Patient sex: M
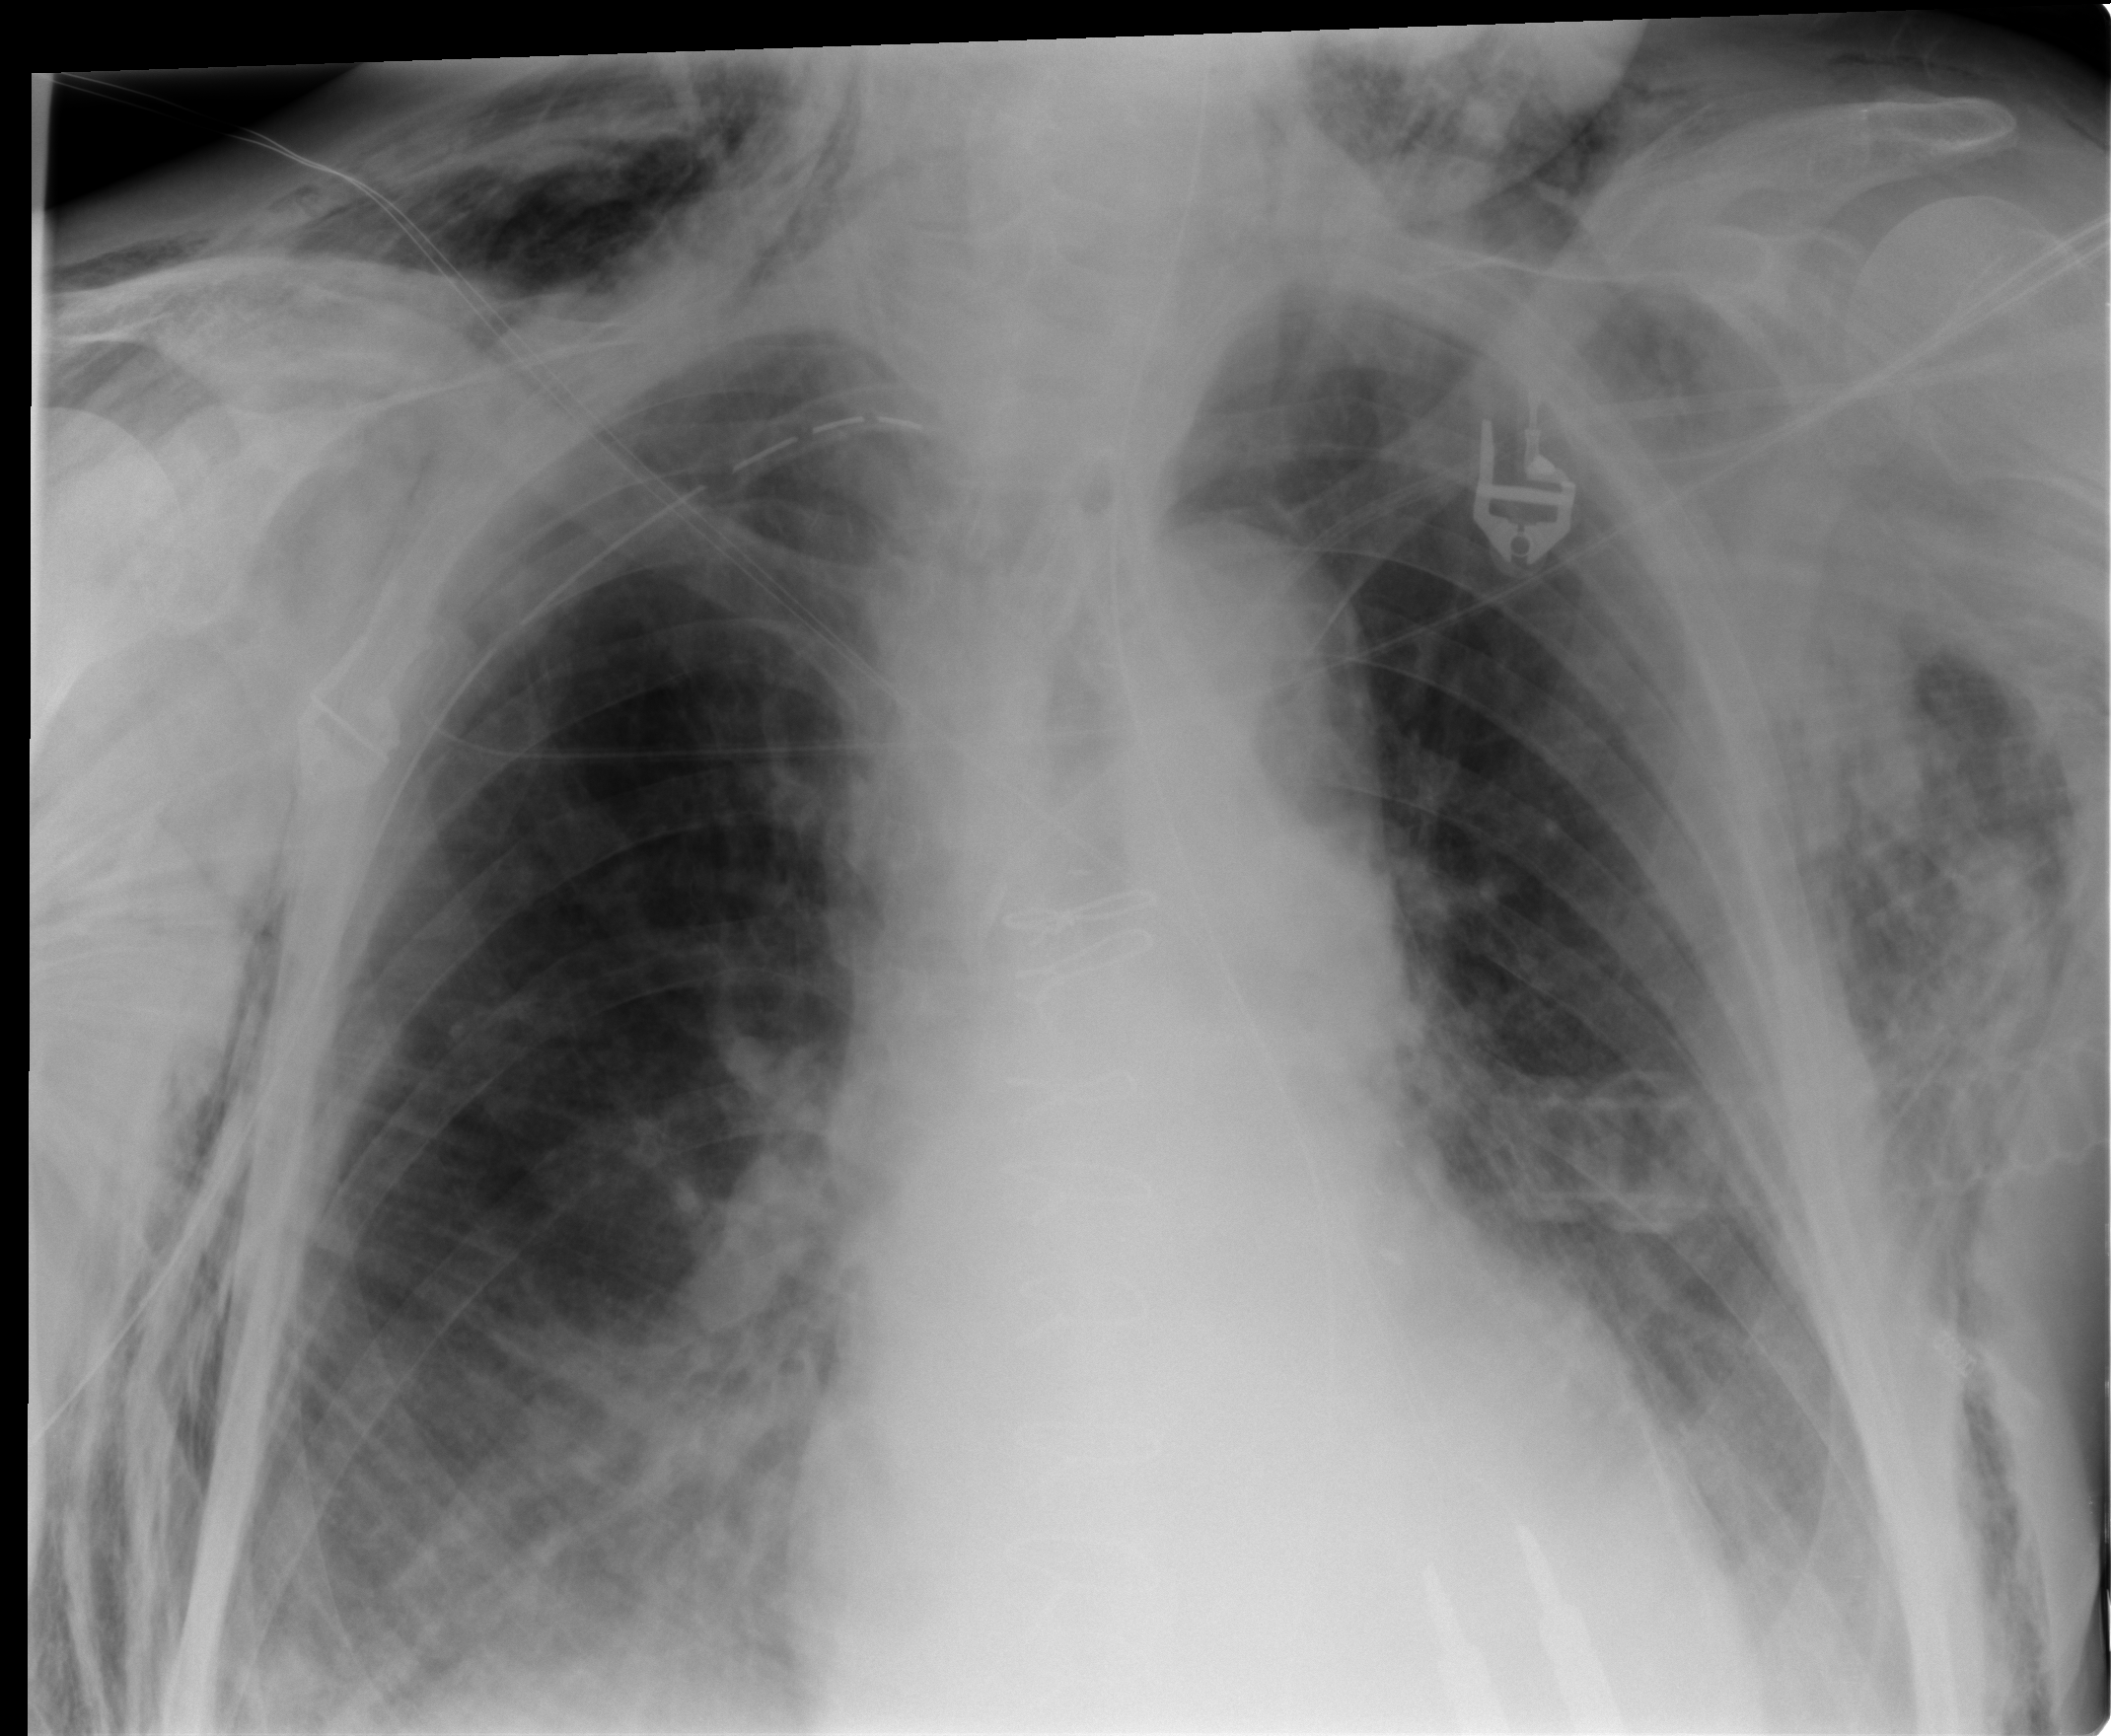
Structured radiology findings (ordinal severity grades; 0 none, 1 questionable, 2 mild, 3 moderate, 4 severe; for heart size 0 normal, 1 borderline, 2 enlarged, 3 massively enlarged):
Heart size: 1
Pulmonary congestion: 0
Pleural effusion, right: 2
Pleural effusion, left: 2
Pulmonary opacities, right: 1
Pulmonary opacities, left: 1
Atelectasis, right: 2
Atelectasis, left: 2